Question: I am working with a TABLE, need logical help
This query:
'''
SELECT
DATE_FORMAT(tran_date, '%M %Y') AS month_name,
SUM(IF(c.ctype = 4, gl.amount * -1, 0)) AS sales,
GROUP_CONCAT(DISTINCT(d.name)) AS d_name
FROM
gl_trans AS gl, company_chart_masters AS a,
company_chart_types AS t, company_chart_classes AS c, dimensions as d
WHERE
(c.ctype = 4 OR c.ctype = 5) AND
d.id = gl.dimension2_id AND
gl.account = a.account_code AND
a.account_type = t.id AND
t.class_id = c.id AND
DIMENSION2_id = gl.dimension2_id
GROUP BY
month_name
ORDER BY
month_name DESC
'''
Produces this result:

As you can see the output of the query has 3 columns 'month_name', 'sale' and 'pos' where the 'pos' column is separated with comma. But what I want now is to split the pos in different columns (factor matab, Rawalpindi matab, ...).
My second problem is that I also split the 'sale' column like a split the 'pos' column ans show sale accordingly pos wise and this sale column also shows in different columns after splitting.
Is there any other way to split the RESULT and show each value in the column and same ROW? In the same result?
Expected result:
'''
Month_name Factor_Matab Rawalpindi_Matab
-----------------------------------------------
feb 2020 25000 78236
mar 2020 26366 82367
'''
As I am new at stack overflow so I don't know how to show this expected result in tabular form
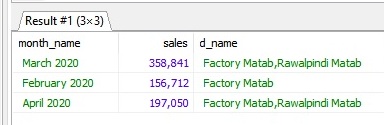
Answer: For get your expectation you should to use 'pivot table' pattern:
'''
SELECT
month_name,
-- pivot table
SUM(IF(dimension = 'Factor_Matab', sales, 0)) AS Factor_Matab,
SUM(IF(dimension = 'Rawalpindi_Matab', sales, 0)) AS Rawalpindi_Matab
FROM (
-- Select data grouped by month and dimension as tmp
SELECT
DATE_FORMAT(tran_date, '%M %Y') AS month_name,
d.name AS dimension,
SUM(IF(c.ctype = 4, gl.amount * -1, 0)) AS sales
FROM
gl_trans AS gl,
company_chart_masters AS a,
company_chart_types AS t,
company_chart_classes AS c,
dimensions as d
WHERE (c.ctype = 4 OR c.ctype = 5) AND
d.id = gl.dimension2_id AND
gl.account = a.account_code AND
a.account_type = t.id AND
t.class_id = c.id AND
DIMENSION2_id = gl.dimension2_id
GROUP BY month_name, d.name
) tmp
-- group tmp table by month
GROUP BY month_name
ORDER BY month_name DESC;
'''